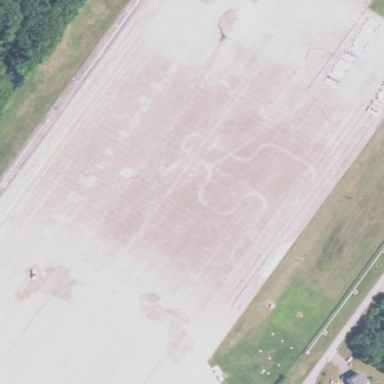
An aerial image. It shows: Apron at the airport.